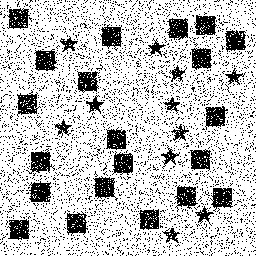
Squares: 21
Triangles: 0
Stars: 11
Total shapes: 32